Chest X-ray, PA view. Patient: 47 years old, sex M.
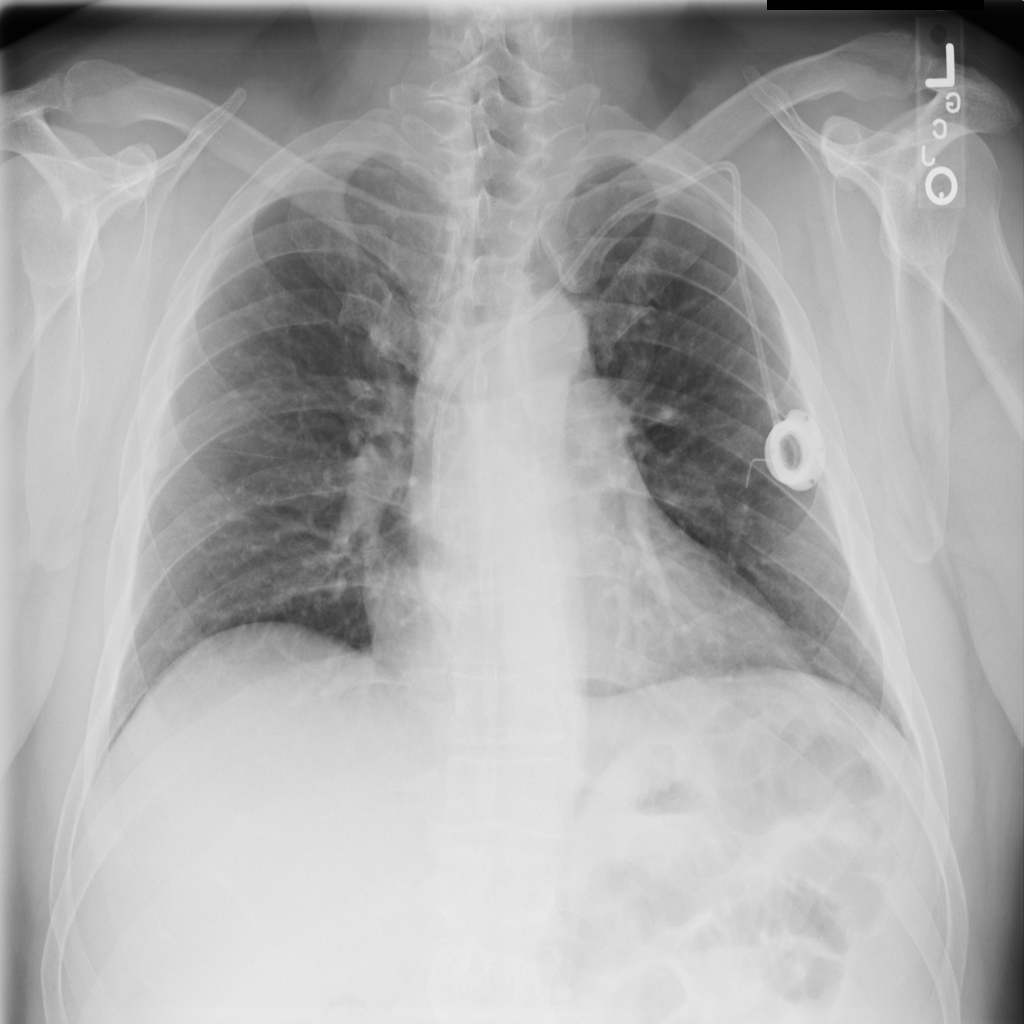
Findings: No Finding